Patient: sex M, age 52
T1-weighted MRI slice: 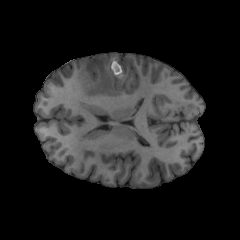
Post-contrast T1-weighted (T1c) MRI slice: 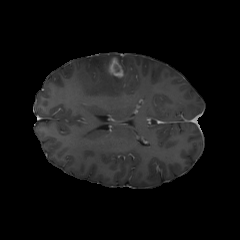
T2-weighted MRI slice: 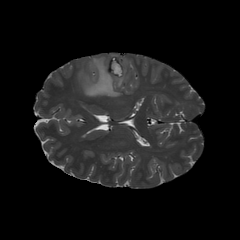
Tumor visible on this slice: yes
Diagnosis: Glioblastoma, IDH-wildtype
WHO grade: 4